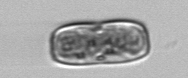
Label: Ephemera